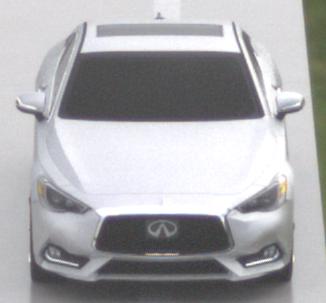
Make: Infiniti
Model: Q60 2.0t
Detailed model: Q60 (V37)
Model produced from: 2016/10
Model produced until: 2018/08
Doors: 2
Color: white
Road condition: wet road
Daytime: midday
Contrast: low contrast